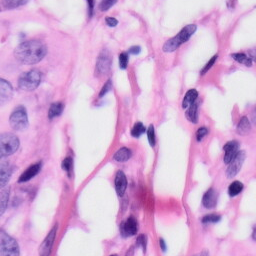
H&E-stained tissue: Skin